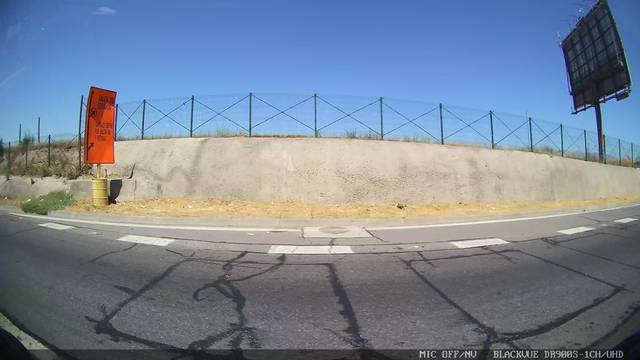
Region: Chile
Coordinates: -33.442, -70.781